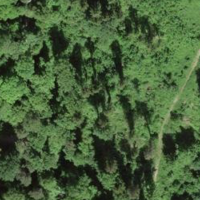
EUNIS habitat code: 44
Species observed at this site:
Lathyrus vernus